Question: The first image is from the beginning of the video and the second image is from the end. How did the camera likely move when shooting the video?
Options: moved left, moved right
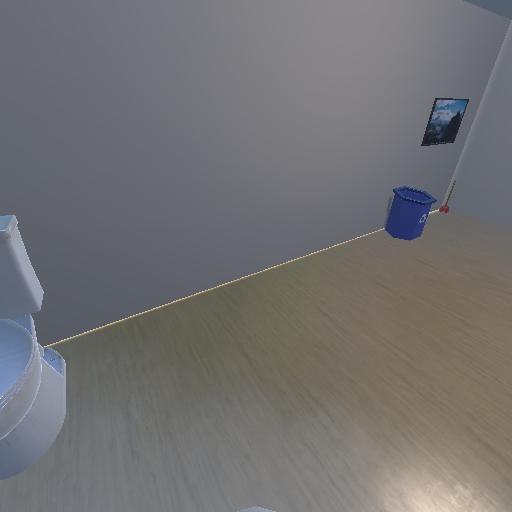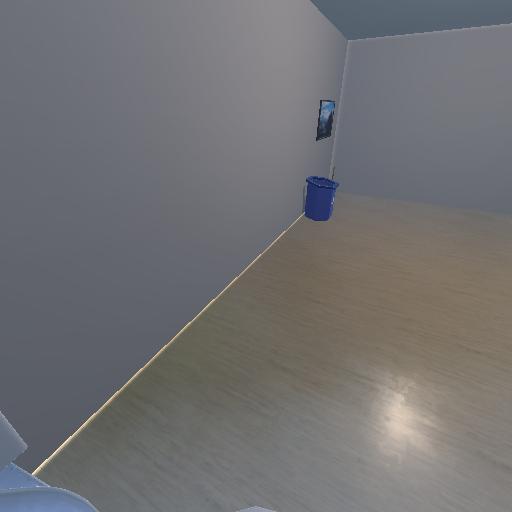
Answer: moved left